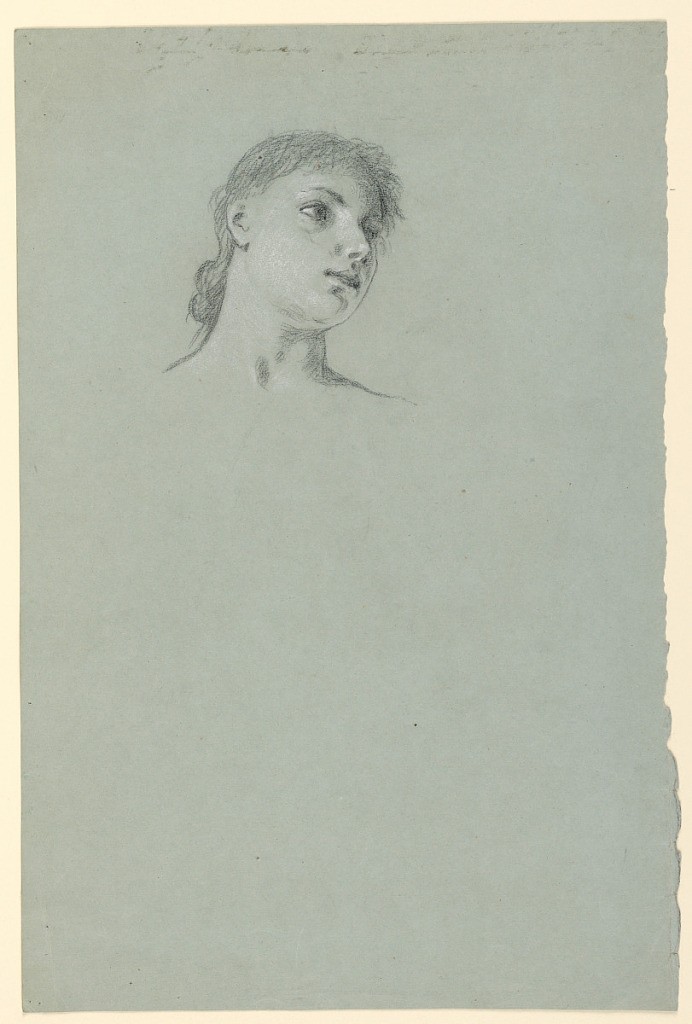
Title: Study of a Girl
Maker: Elihu Vedder, American, 1836 – 1923
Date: ca. 1885
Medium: Black crayon, white chalk, on blue-gray paper
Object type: Drawing
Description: Vertical rectangle. Head of a young girl, turned sharply to the right and slightly upward. Sketch of figure of girl, reverse.